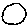
Label: circle